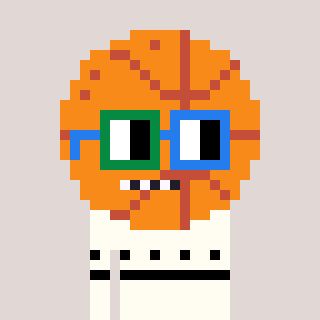
a pixel art character with square green and blue glasses, a basketball-shaped head and a grayscale-colored body on a warm background